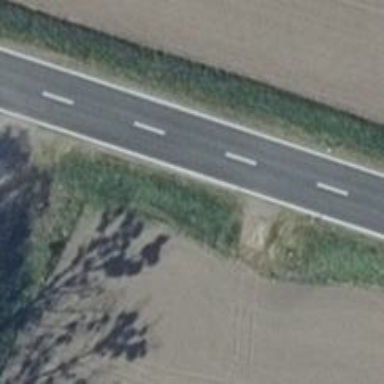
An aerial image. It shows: Secondary road with asphalt surface.